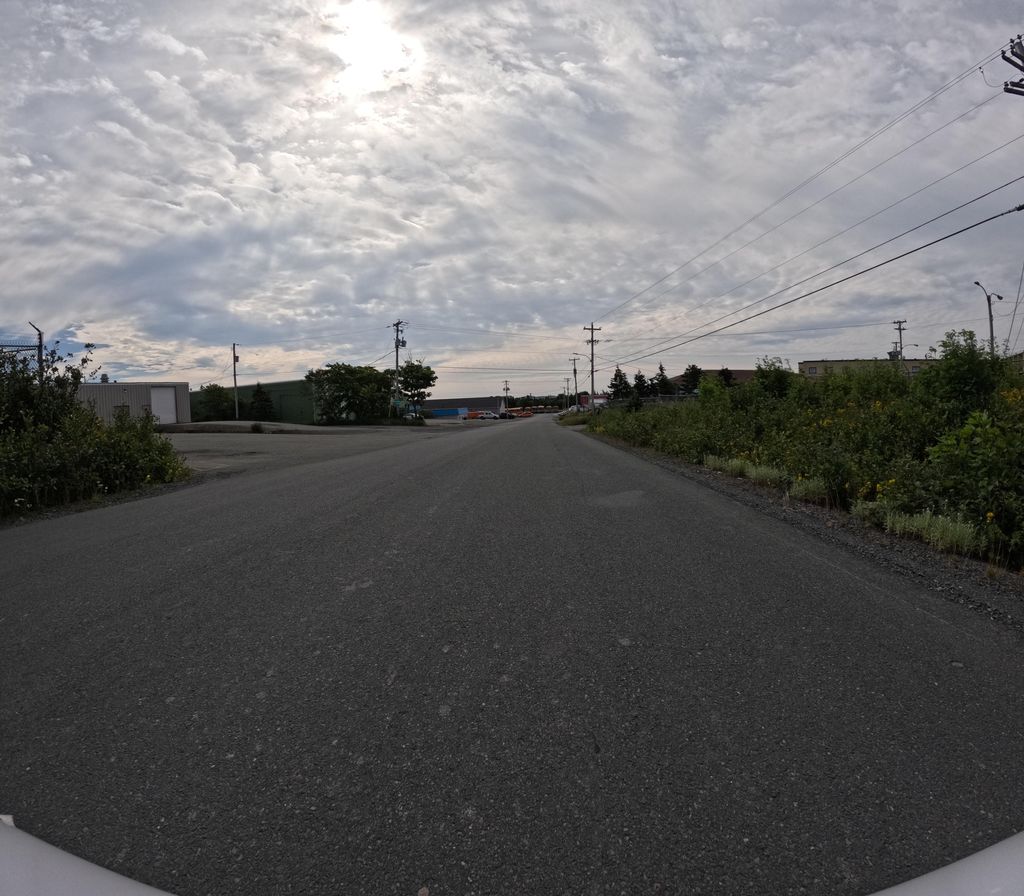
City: st_johns